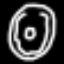
Label: donut